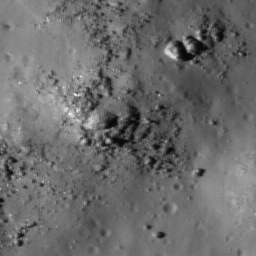
Pit: Lalande 2
Host crater: Lalande
Host type: impact_melt
Lunar coordinates: latitude -4.495, longitude 351.499